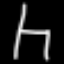
Label: chair